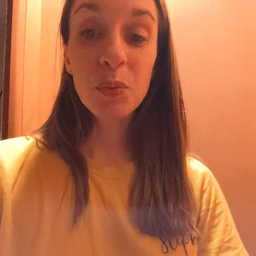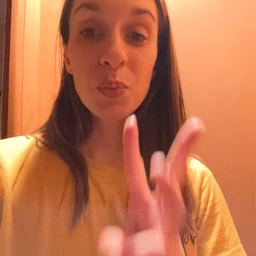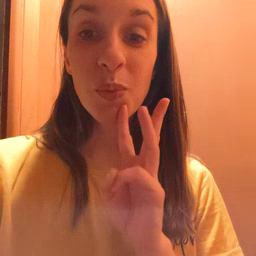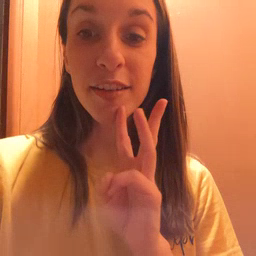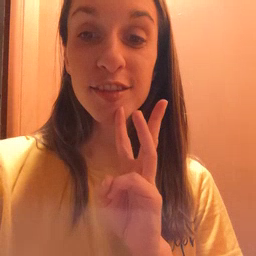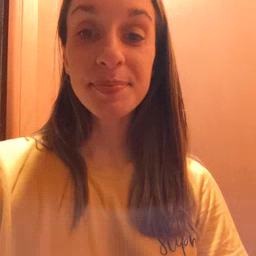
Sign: water